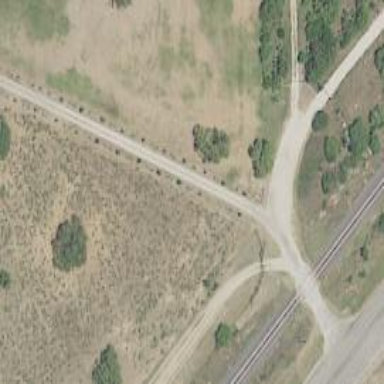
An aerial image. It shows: Driveway leading to service road.